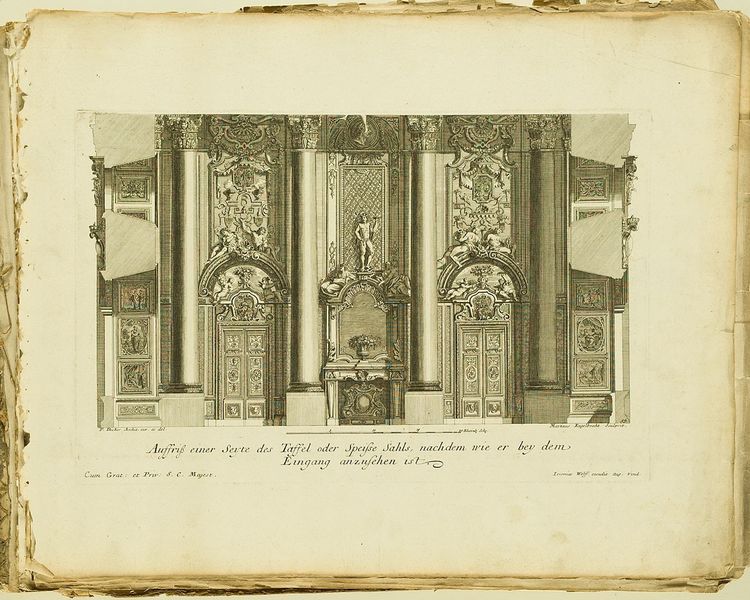
Titel: Seitenwand eines Speisesaals
Künstler: Jeremias Wolff
Standort: Hamburg
Institution: Museum für Kunst und Gewerbe Hamburg
Schlagwörter: schloss, barock, grafik, graphik, esszimmer, fotografie, photographie, burg, palast, druckgraphik, druckgrafik, stich, laubwerk, blattwerk, kupferstich, groteske, speisezimmer, speisesaal, bandelwerk, innendekoration, reproduktionen, barockzeit, barockzeitalter, druckerzeugnisse, architekturdarstellungen, ornamentstich, vorlageblätter, fürstenhaus